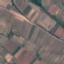
Label: PermanentCrop